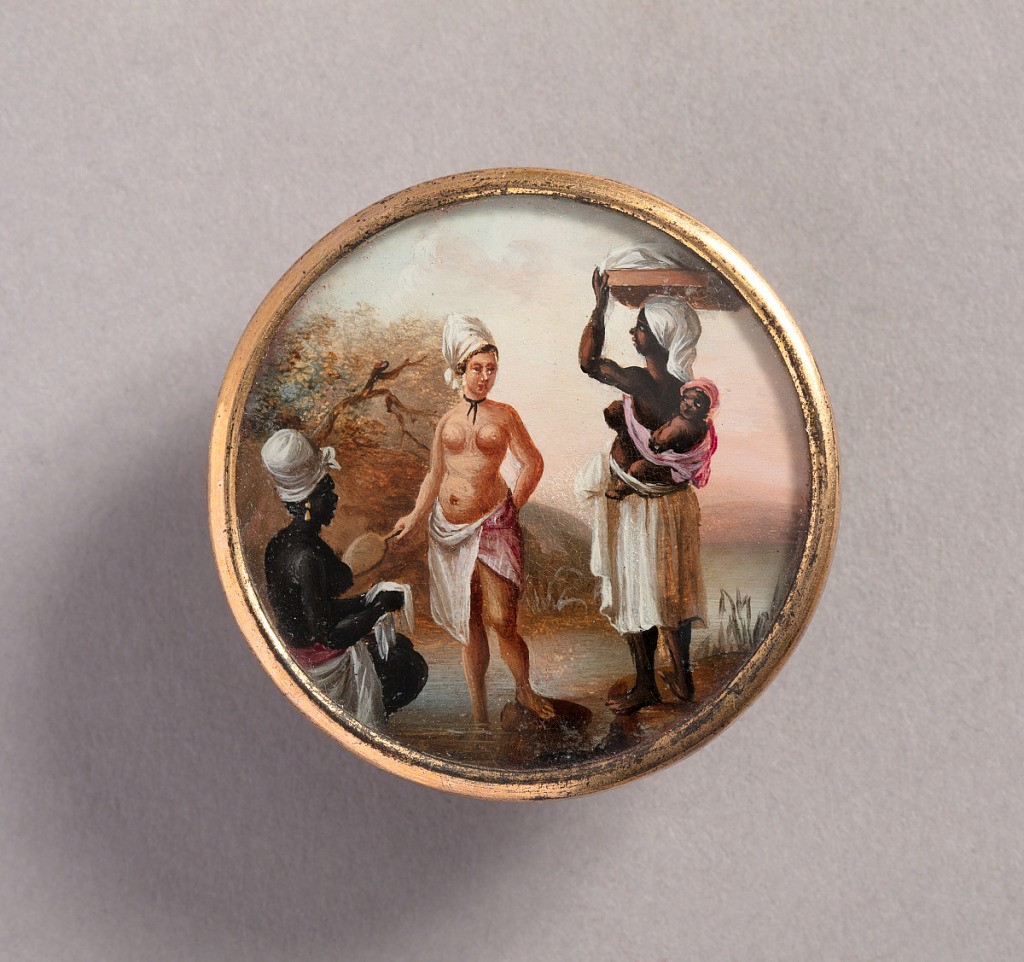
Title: Button
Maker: Agostino Brunias, Italian, ca. 1730–1796
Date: late 18th century
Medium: Gouache paint on tin verre fixé, ivory (backing), glass, gilt metal
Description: Button depicting scene of three figures in a landscape with a body of water. A light-skinned woman, nude but for a shawl around her waist, stands before two dark-skinned bare-breasted women. On the left, woman is crouching holding a white handkerchief; on right standing woman with child tied to her back and carrying a package on her head.